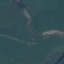
Land use / land cover: Pasture